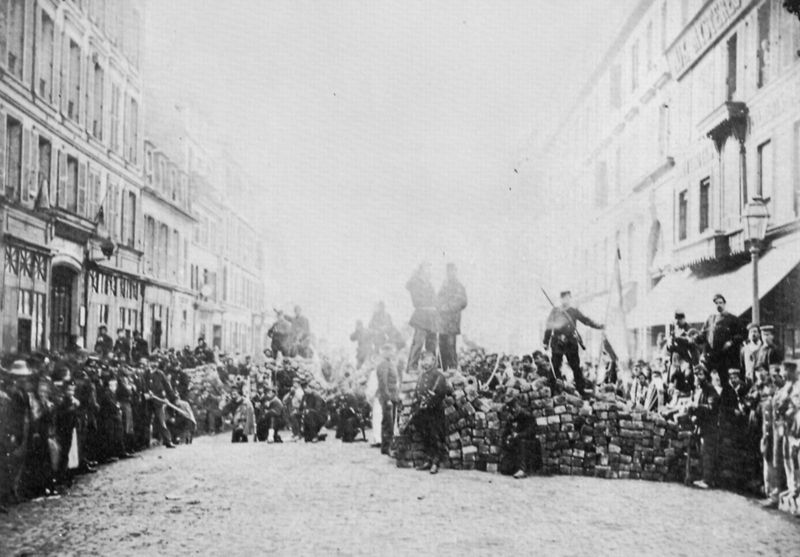
Titel: Barrikade in der Rue de Flandre am 18. März 1871
Künstler: Französischer Photograph
Standort: Paris
Institution: Bibliothéque historique de la Ville
Schlagwörter: gruppe, himmel, kampf, kämpfer, mann, schatten, menschen, stadt, fenster, grau, hell, hut, lampe, laterne, laternen, licht, männer, paris, schwarz, strasse, tür, weiss, zeichnung, gebäude, haus, weg, menge, gedränge, mützen, architektur, steine, häuser, qualm, rauch, sonne, kind, kinder, pferde, reiter, spanien, fassade, fassaden, perspektive, pflaster, straßenflucht, zuschauer, russland, säcke, mauer, nebel, pilaster, krieg, soldaten, tor, foto, fotografie, photographie, bögen, zentralperspektive, schwarzweiss, kopfsteinpflaster, pflastersteine, revolution, straßenkampf, uniform, uniformen, waffen, widerstand, aufstand, demonstration, soldat, waffe, menschenmenge, photo, portal, gewehr, kaiserreich, gewehre, fotographie, markise, photografie, strassenlaterne, straßenzug, bunker, pakete, dokumentation, barrikade, bürgerkrieg, barrikaden, aufstellung, belagerung, überbelichtet, weimarer republik, barikade, commune, malerische komposition, sandsäcke, nte